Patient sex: F
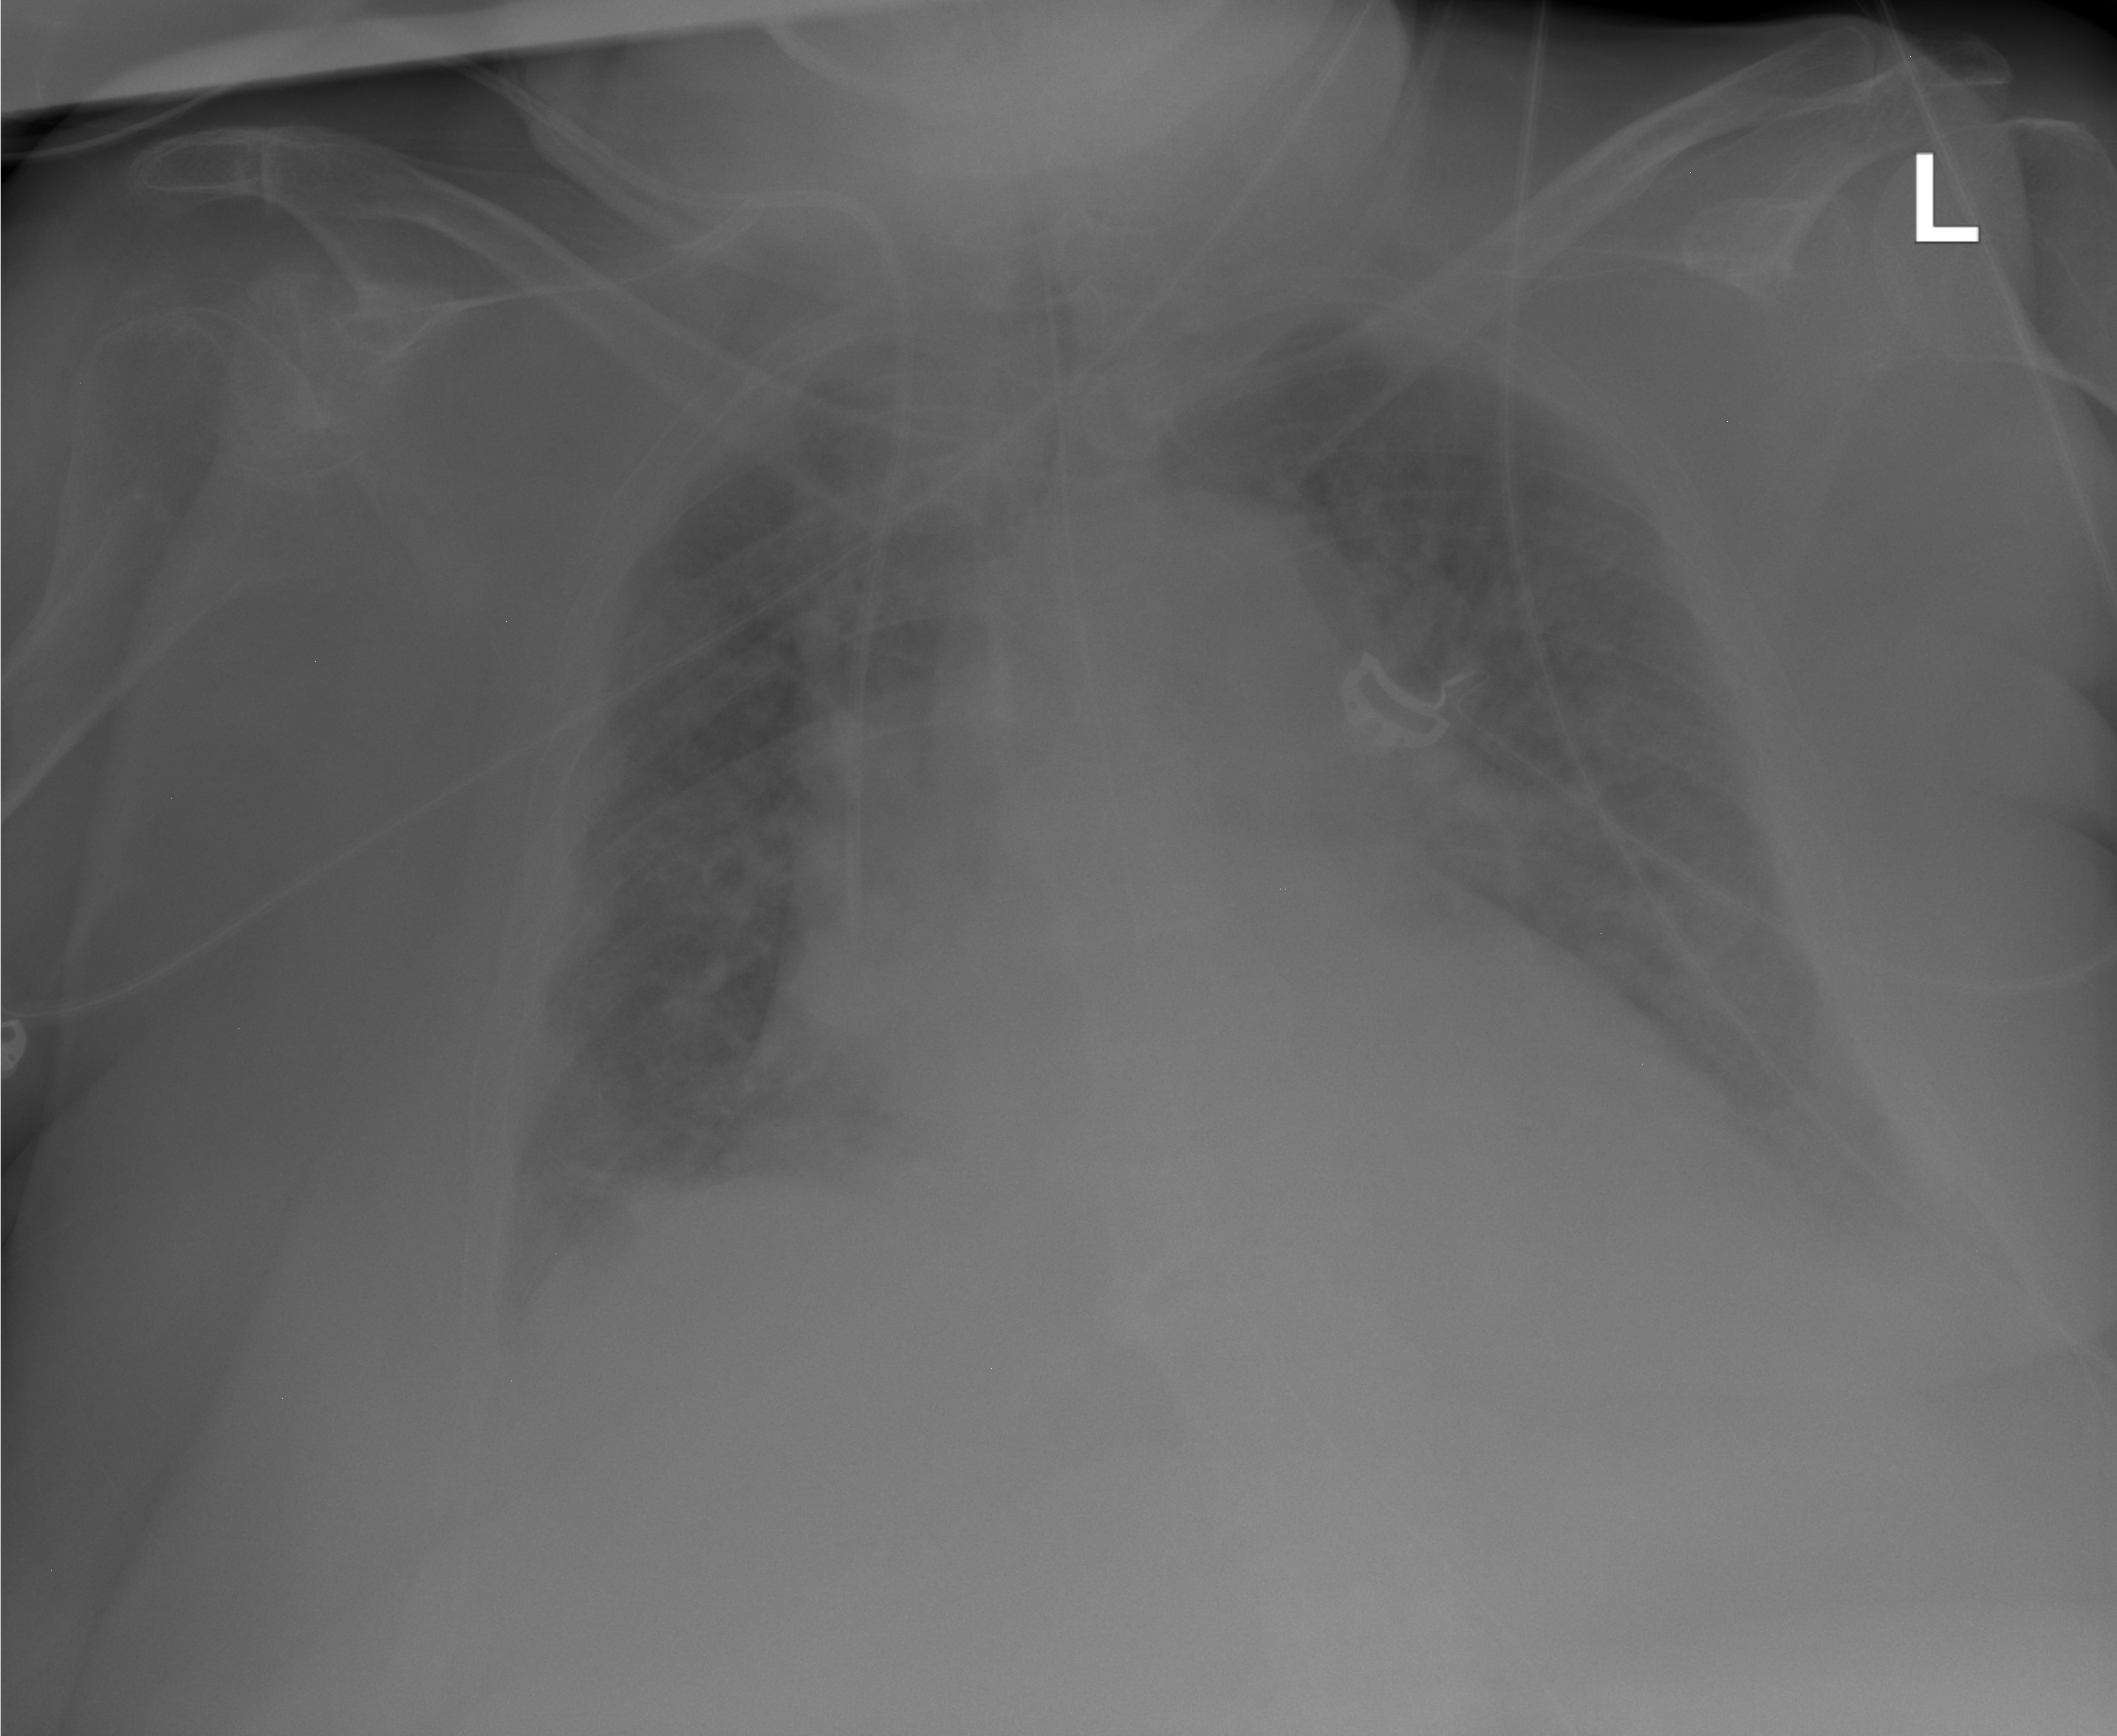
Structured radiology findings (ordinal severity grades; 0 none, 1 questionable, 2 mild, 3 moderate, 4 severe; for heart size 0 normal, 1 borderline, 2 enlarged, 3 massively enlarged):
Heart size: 2
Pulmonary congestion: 2
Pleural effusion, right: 1
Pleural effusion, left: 2
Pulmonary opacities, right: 0
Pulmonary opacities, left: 2
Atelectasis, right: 2
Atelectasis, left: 2